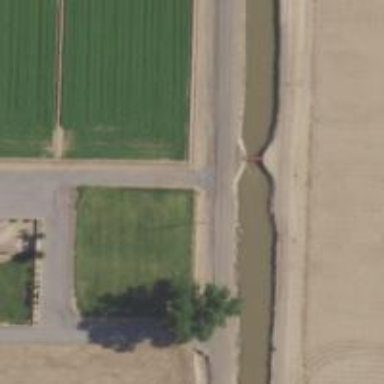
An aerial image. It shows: Sluice gate on waterway.